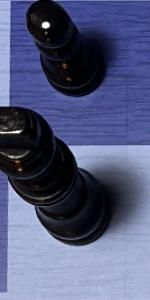
Label: King_Black